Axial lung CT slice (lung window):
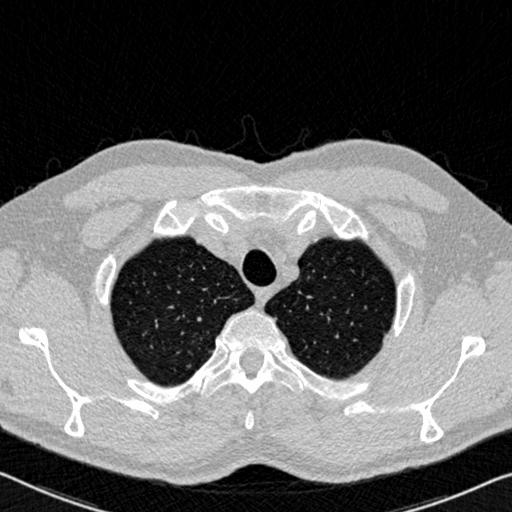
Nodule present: no